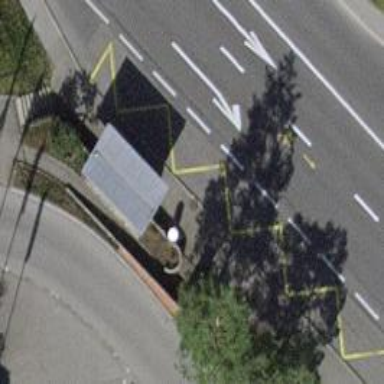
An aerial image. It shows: Bus stop with sheltered platform for public transport.